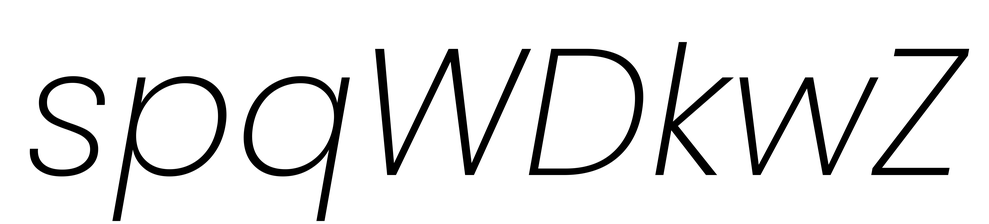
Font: Poppins-ExtraLightItalic